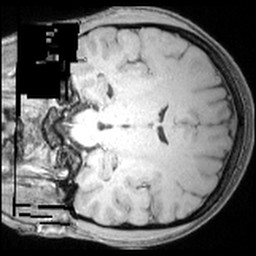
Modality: T1w
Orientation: coronal
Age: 25
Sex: female